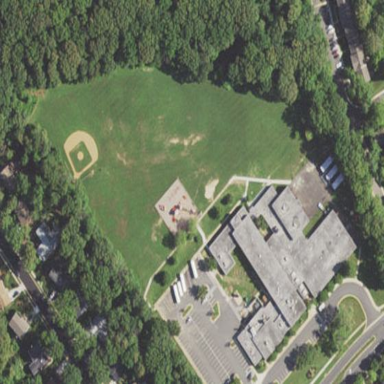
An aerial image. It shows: School.